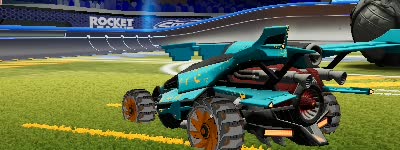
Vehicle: aftershock